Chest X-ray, PA view. Patient: 13 years old, sex M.
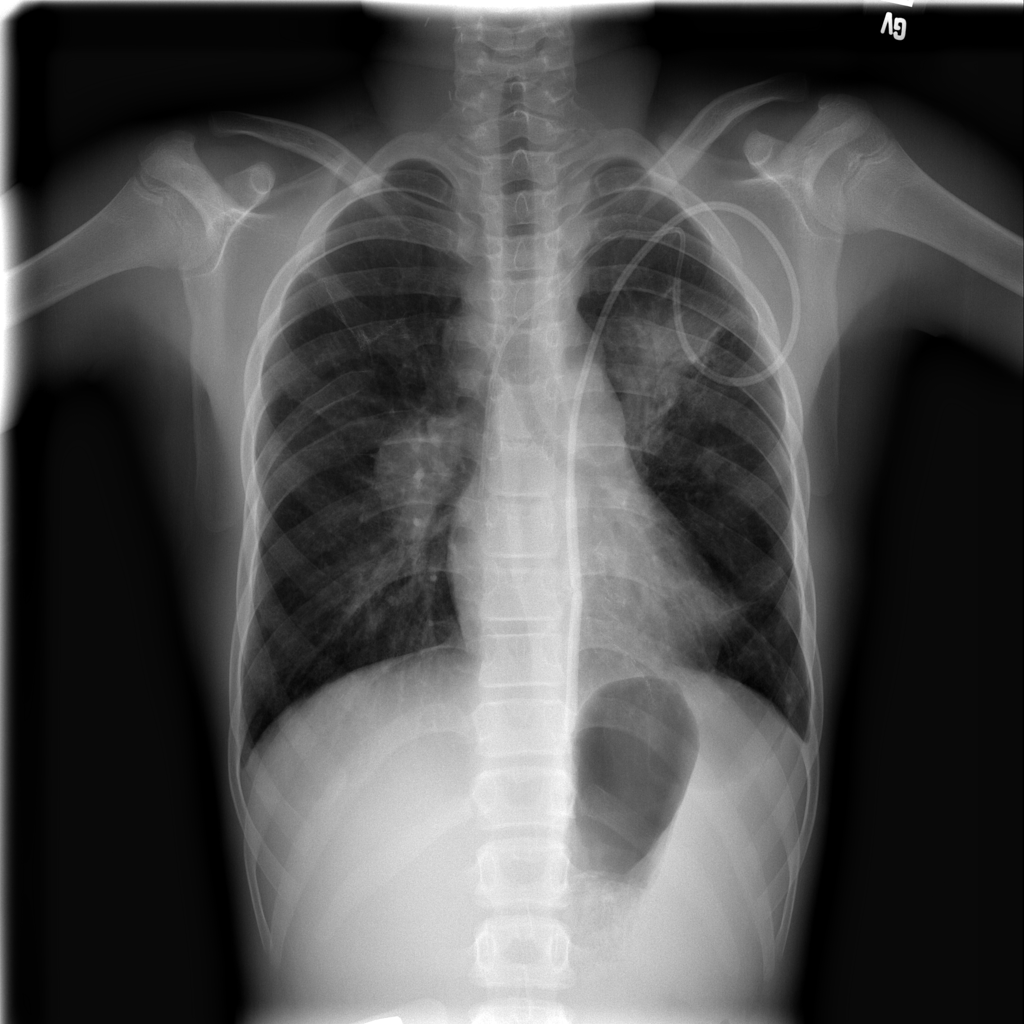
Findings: Infiltration, Mass